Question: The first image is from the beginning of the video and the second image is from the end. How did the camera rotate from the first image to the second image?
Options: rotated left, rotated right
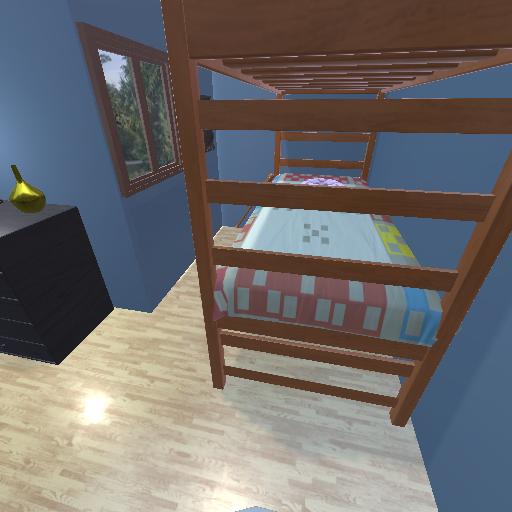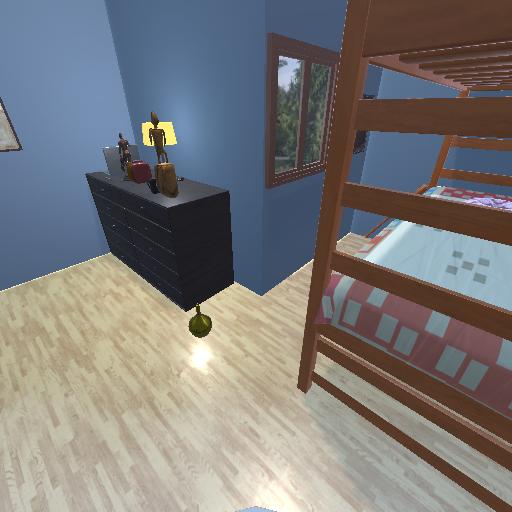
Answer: rotated left